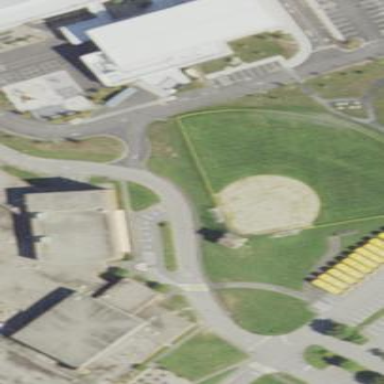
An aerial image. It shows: Baseball pitch for leisure land activities.